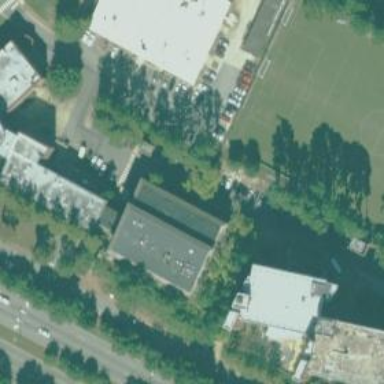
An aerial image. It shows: University building used for commercial purposes.